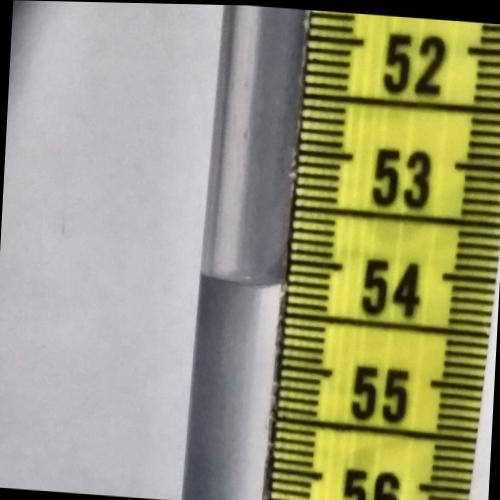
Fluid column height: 54.2 cm